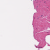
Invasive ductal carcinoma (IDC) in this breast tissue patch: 0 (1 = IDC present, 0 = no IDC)